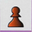
Piece: bP